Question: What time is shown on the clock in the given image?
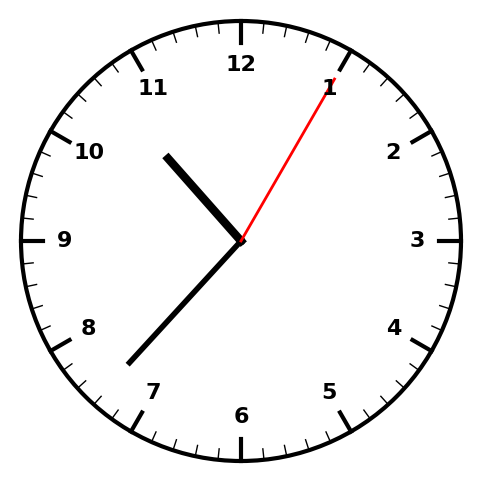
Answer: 10:37:05